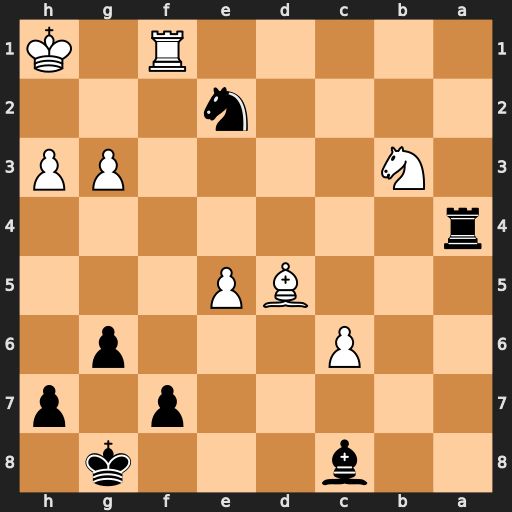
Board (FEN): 2b3k1/5p1p/2P3p1/3BP3/r7/1N4PP/4n3/5R1K
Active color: b
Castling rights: -
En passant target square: -
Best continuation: Nxg3+ Kg1 Nxf1